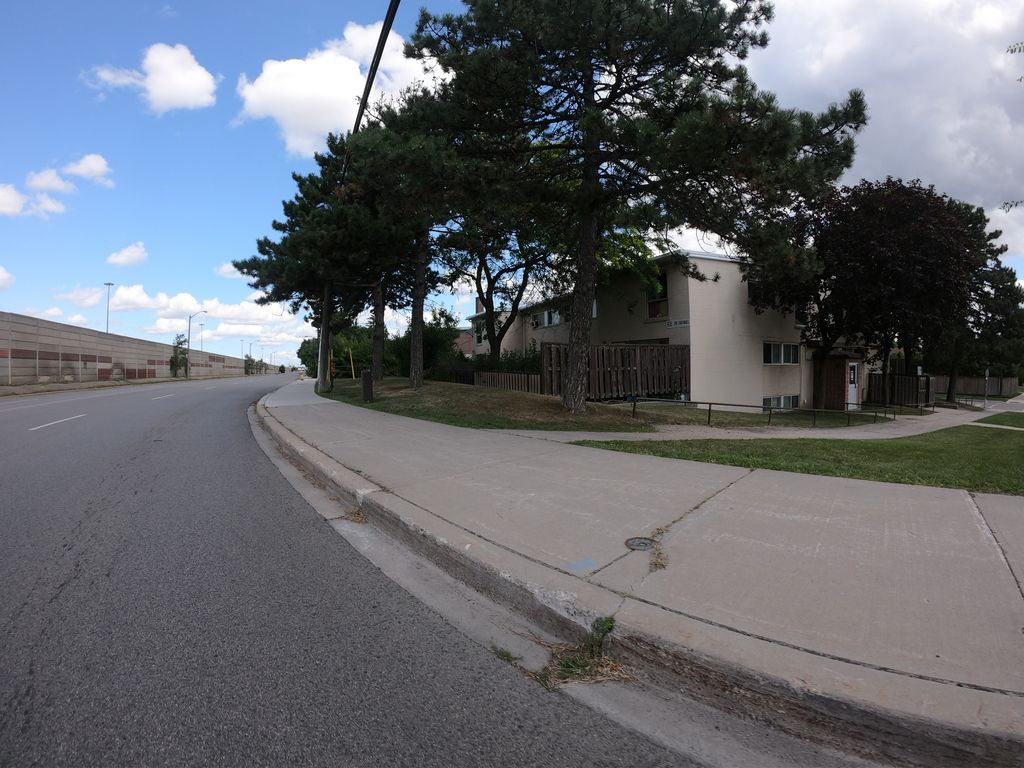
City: toronto